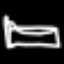
Label: bed